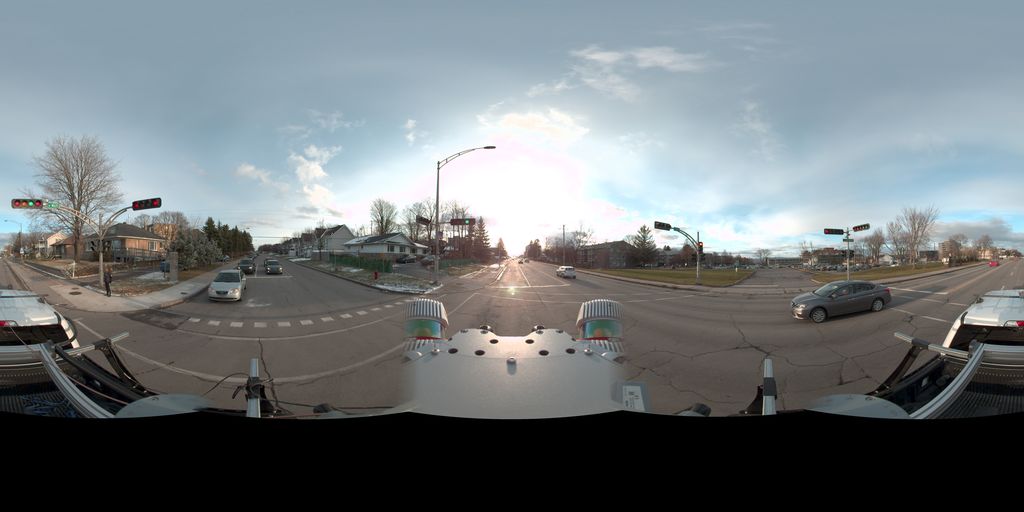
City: quebec_city